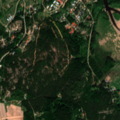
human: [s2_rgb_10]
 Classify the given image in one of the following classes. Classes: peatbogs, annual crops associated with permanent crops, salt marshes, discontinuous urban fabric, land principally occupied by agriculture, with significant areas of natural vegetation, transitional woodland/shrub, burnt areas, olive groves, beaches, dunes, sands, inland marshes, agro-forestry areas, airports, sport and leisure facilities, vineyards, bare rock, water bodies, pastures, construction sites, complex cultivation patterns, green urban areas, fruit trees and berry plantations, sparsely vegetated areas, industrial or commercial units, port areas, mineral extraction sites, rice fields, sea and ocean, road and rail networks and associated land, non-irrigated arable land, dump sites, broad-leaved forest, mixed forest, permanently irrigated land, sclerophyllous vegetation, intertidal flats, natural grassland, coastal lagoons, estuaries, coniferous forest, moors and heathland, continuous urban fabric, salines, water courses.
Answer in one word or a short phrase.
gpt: discontinuous urban fabric, non-irrigated arable land, land principally occupied by agriculture, with significant areas of natural vegetation, coniferous forest, mixed forest, salt marshes